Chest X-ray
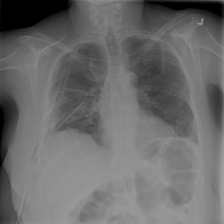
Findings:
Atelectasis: negative
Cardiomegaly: negative
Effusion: negative
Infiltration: negative
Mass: negative
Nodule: negative
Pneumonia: negative
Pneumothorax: negative
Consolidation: negative
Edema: negative
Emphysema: negative
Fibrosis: negative
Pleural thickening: negative
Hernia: negative